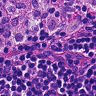
Metastatic tissue present: no